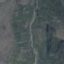
Land use / land cover: HerbaceousVegetation